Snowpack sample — Snodgrass Mountain, Crested Butte, Colorado (2/4/25, 12:06 PM MST)
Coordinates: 38.923, -106.968
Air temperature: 35 °F
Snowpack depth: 80 cm
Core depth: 20 cm
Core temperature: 33.8 °F
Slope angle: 14°, slope face: 78°
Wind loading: low
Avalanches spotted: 0
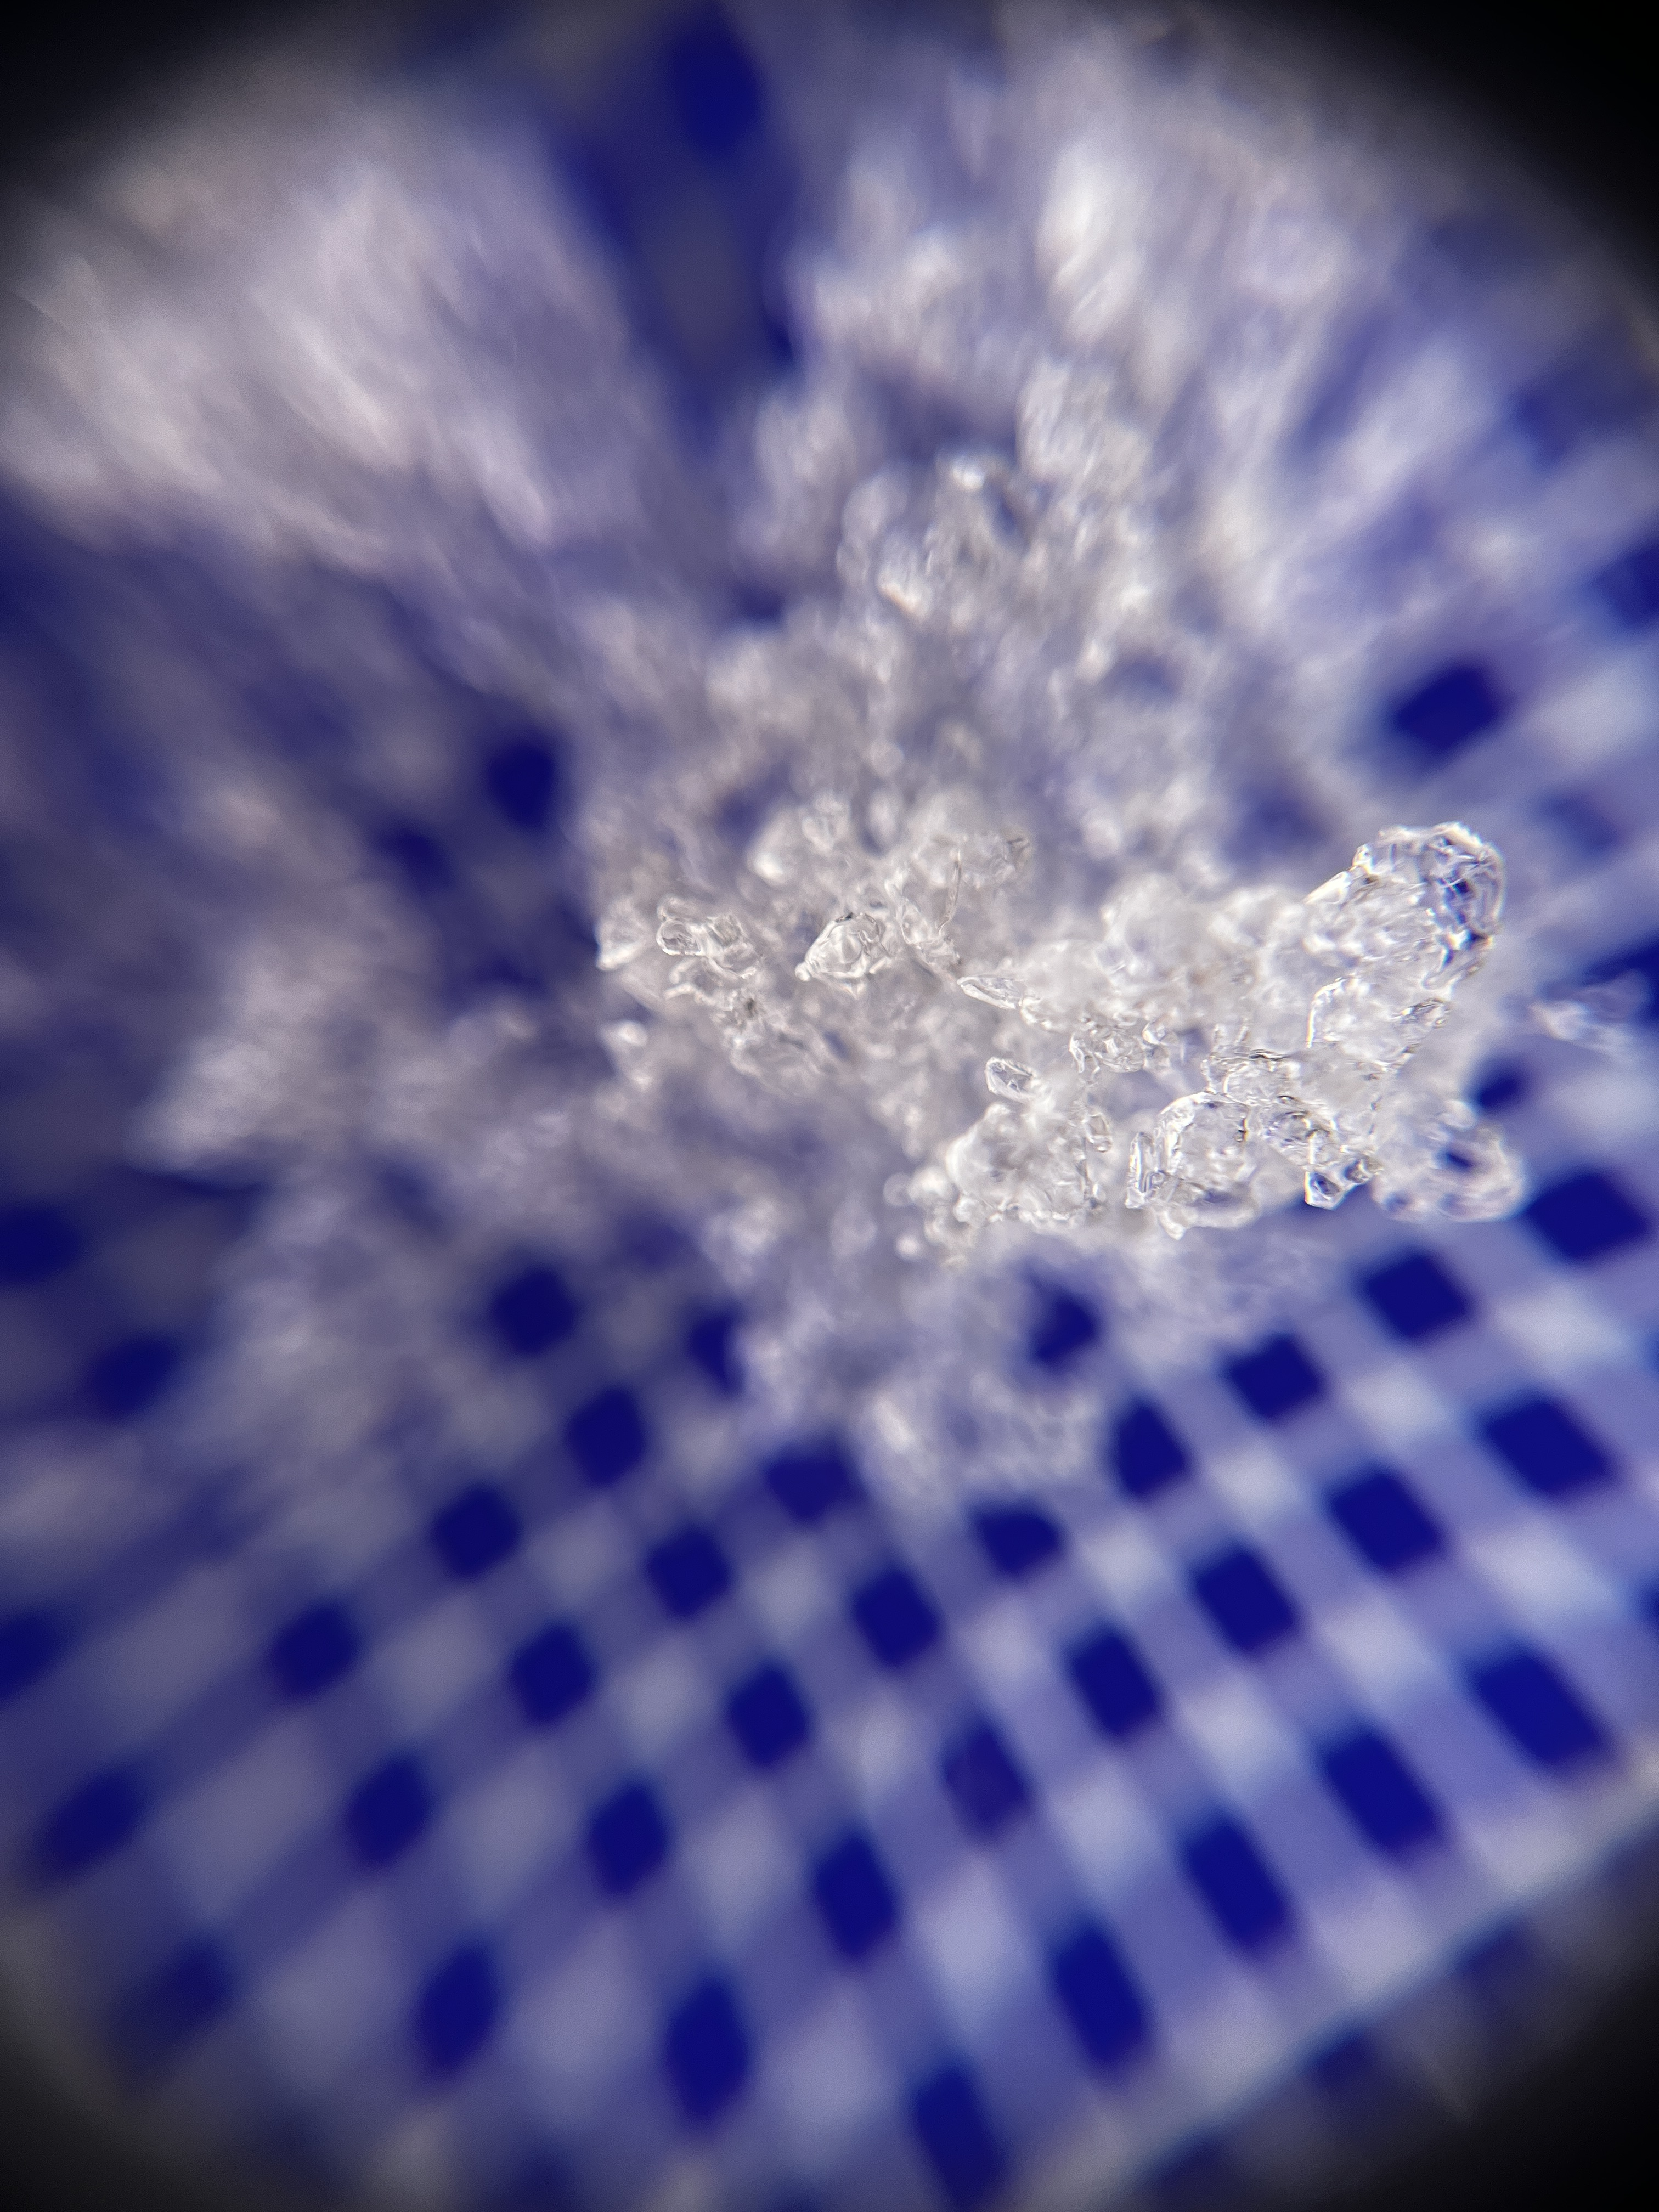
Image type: magnified_profile
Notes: No avalanches nearby, unusually warm weather for the last month reported by residents, Collected 25 yards from treeline